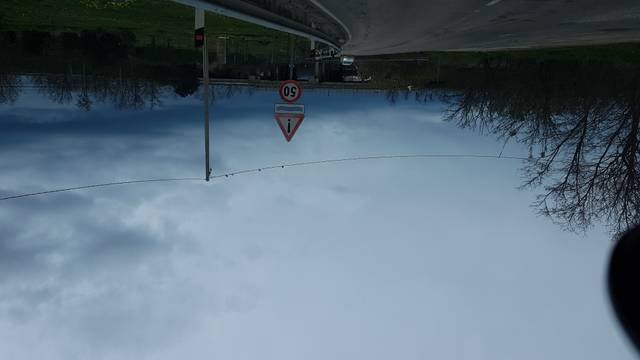
Region: Italy
Coordinates: 40.616, 17.951